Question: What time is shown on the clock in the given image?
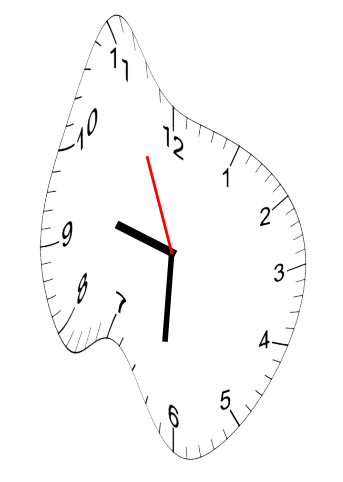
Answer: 09:30:56